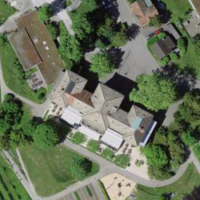
EUNIS habitat code: 55
Species observed at this site:
Lasiommata megera